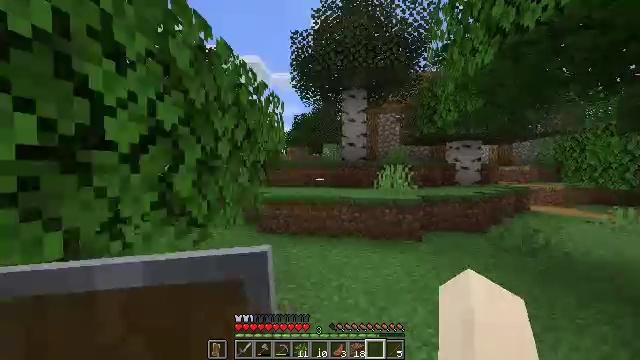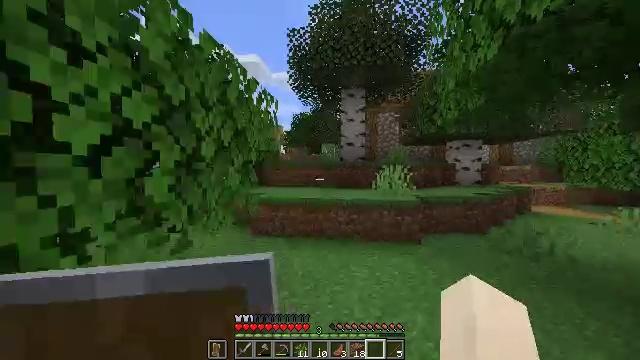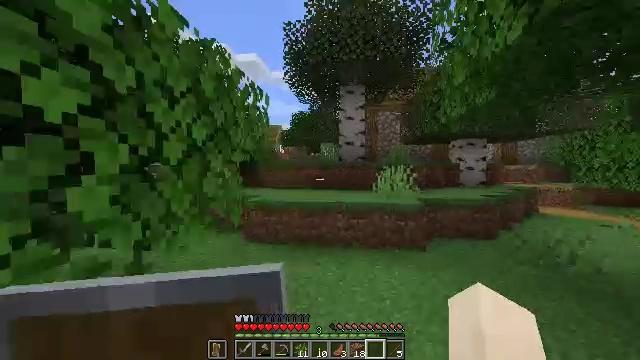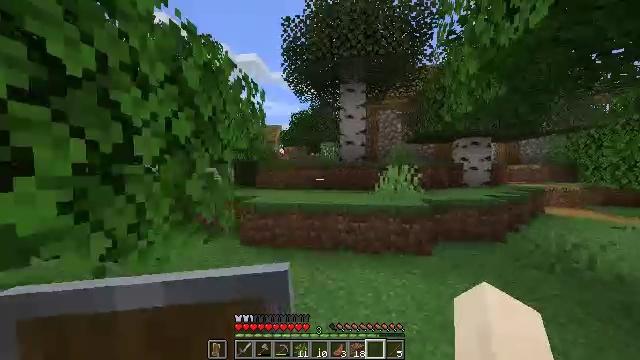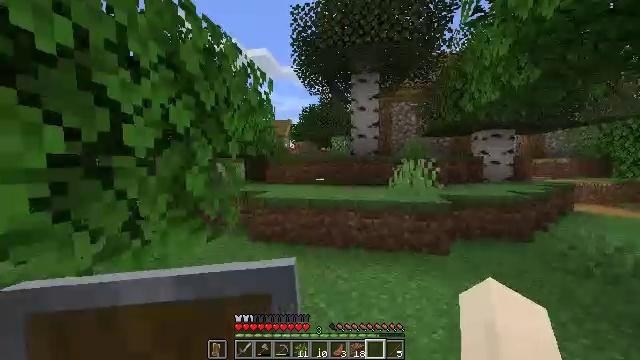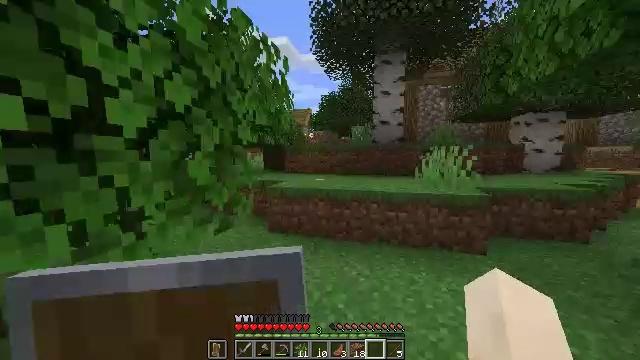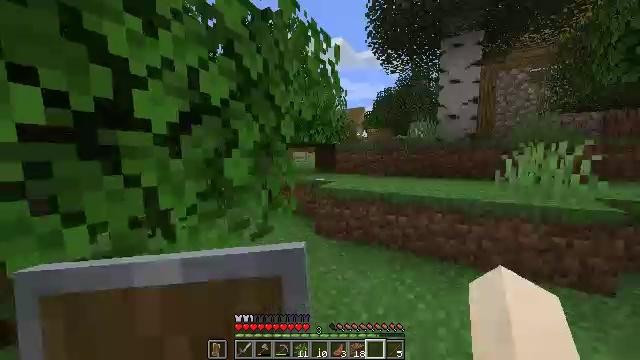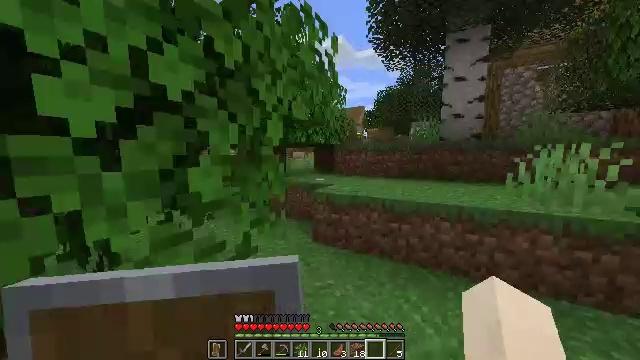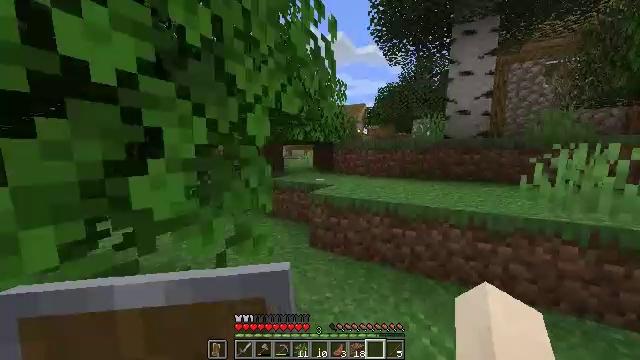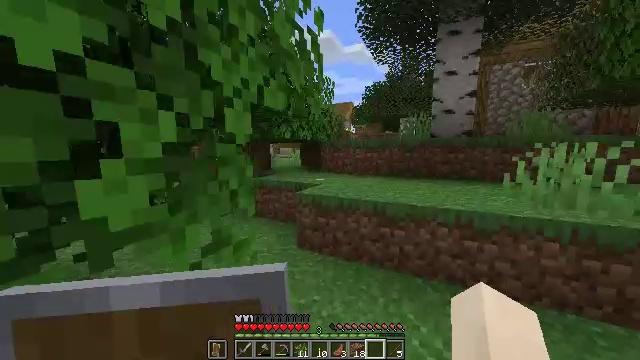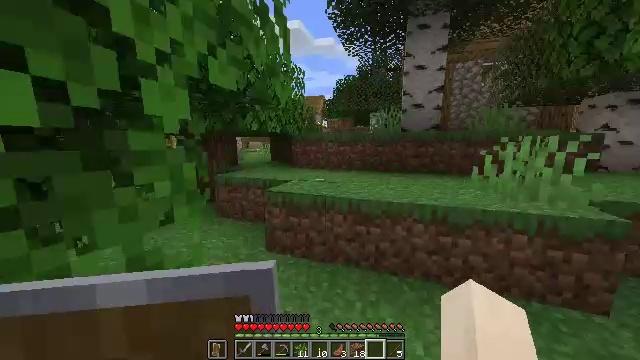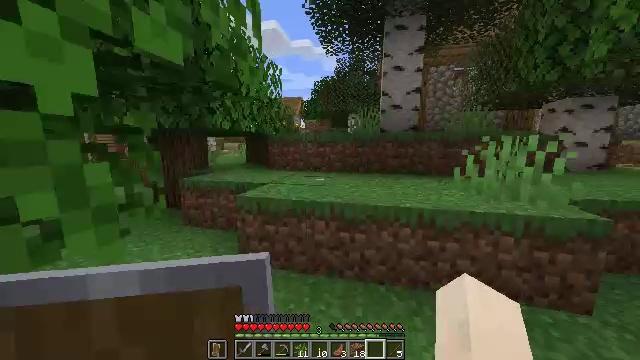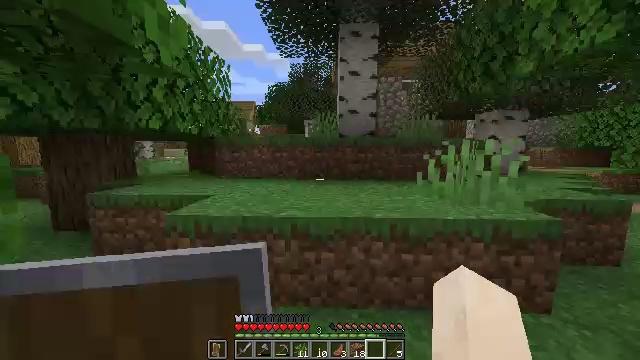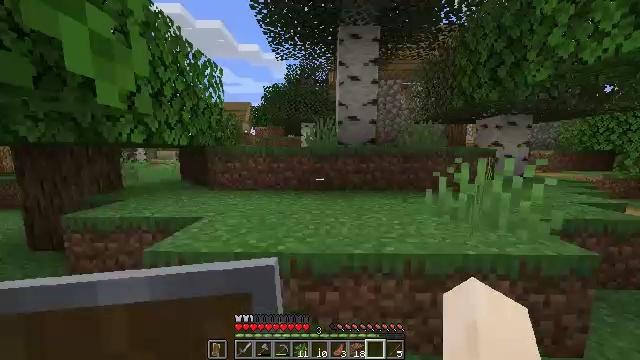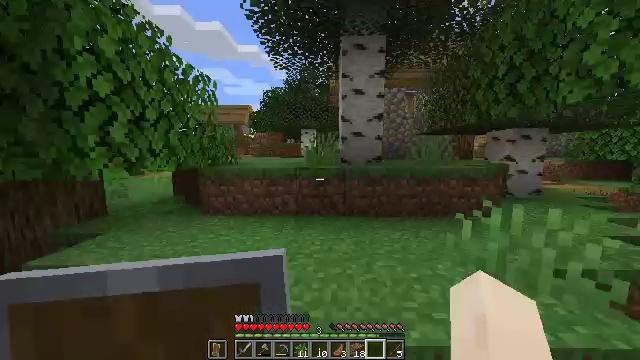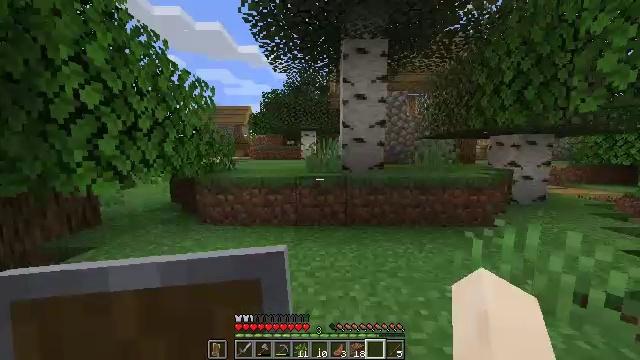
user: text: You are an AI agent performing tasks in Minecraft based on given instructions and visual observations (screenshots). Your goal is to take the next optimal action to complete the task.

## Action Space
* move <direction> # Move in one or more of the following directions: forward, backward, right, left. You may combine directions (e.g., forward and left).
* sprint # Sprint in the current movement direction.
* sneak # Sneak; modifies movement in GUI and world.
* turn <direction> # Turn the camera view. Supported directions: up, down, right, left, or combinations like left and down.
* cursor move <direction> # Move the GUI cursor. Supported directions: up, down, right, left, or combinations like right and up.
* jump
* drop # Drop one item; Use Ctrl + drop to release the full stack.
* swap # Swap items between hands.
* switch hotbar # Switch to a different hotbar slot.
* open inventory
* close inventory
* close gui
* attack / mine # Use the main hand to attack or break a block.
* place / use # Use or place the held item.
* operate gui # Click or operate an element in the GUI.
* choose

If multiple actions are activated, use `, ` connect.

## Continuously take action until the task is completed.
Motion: motion action
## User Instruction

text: Attack the cauldron to retrieve it.
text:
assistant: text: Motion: move forward
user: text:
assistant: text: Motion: move forward
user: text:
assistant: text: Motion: move forward
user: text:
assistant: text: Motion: move forward, turn left and down
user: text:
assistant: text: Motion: move forward, turn left and down
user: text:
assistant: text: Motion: move forward, turn left
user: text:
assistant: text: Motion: move forward
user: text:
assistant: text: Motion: move forward
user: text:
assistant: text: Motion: move forward, turn right
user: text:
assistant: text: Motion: move forward, turn right and down
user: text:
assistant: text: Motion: move forward, turn right
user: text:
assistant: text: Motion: move forward, turn right and up
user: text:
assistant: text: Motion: move forward, jump
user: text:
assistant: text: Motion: move forward, jump
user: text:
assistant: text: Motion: move forward, jump
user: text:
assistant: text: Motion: move forward
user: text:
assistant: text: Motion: move forward
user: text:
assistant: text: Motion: move forward
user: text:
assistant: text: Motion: move forward, turn left
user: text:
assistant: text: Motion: move forward, turn left
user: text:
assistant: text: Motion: move forward, turn left
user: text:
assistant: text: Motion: move forward, turn left
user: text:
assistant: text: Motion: move forward
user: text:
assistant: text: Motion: move forward, jump
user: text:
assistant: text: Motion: move forward, jump
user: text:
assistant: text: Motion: move forward, jump
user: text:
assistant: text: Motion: move forward, turn left
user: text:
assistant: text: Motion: move forward, turn left
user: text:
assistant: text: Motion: move forward, turn left
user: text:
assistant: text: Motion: move forward, sprint, turn left and down